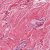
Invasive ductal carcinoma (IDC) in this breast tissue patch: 0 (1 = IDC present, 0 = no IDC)